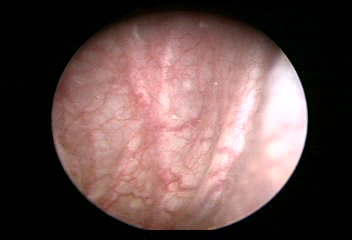
Modality: WLC
Class: Normal mucosa
Bladder cancer association: No